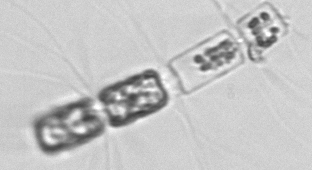
Label: Bacteriastrum